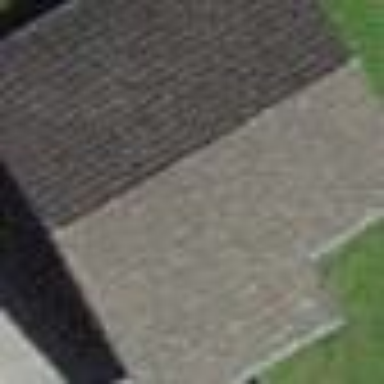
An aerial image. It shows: Garage.